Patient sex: M
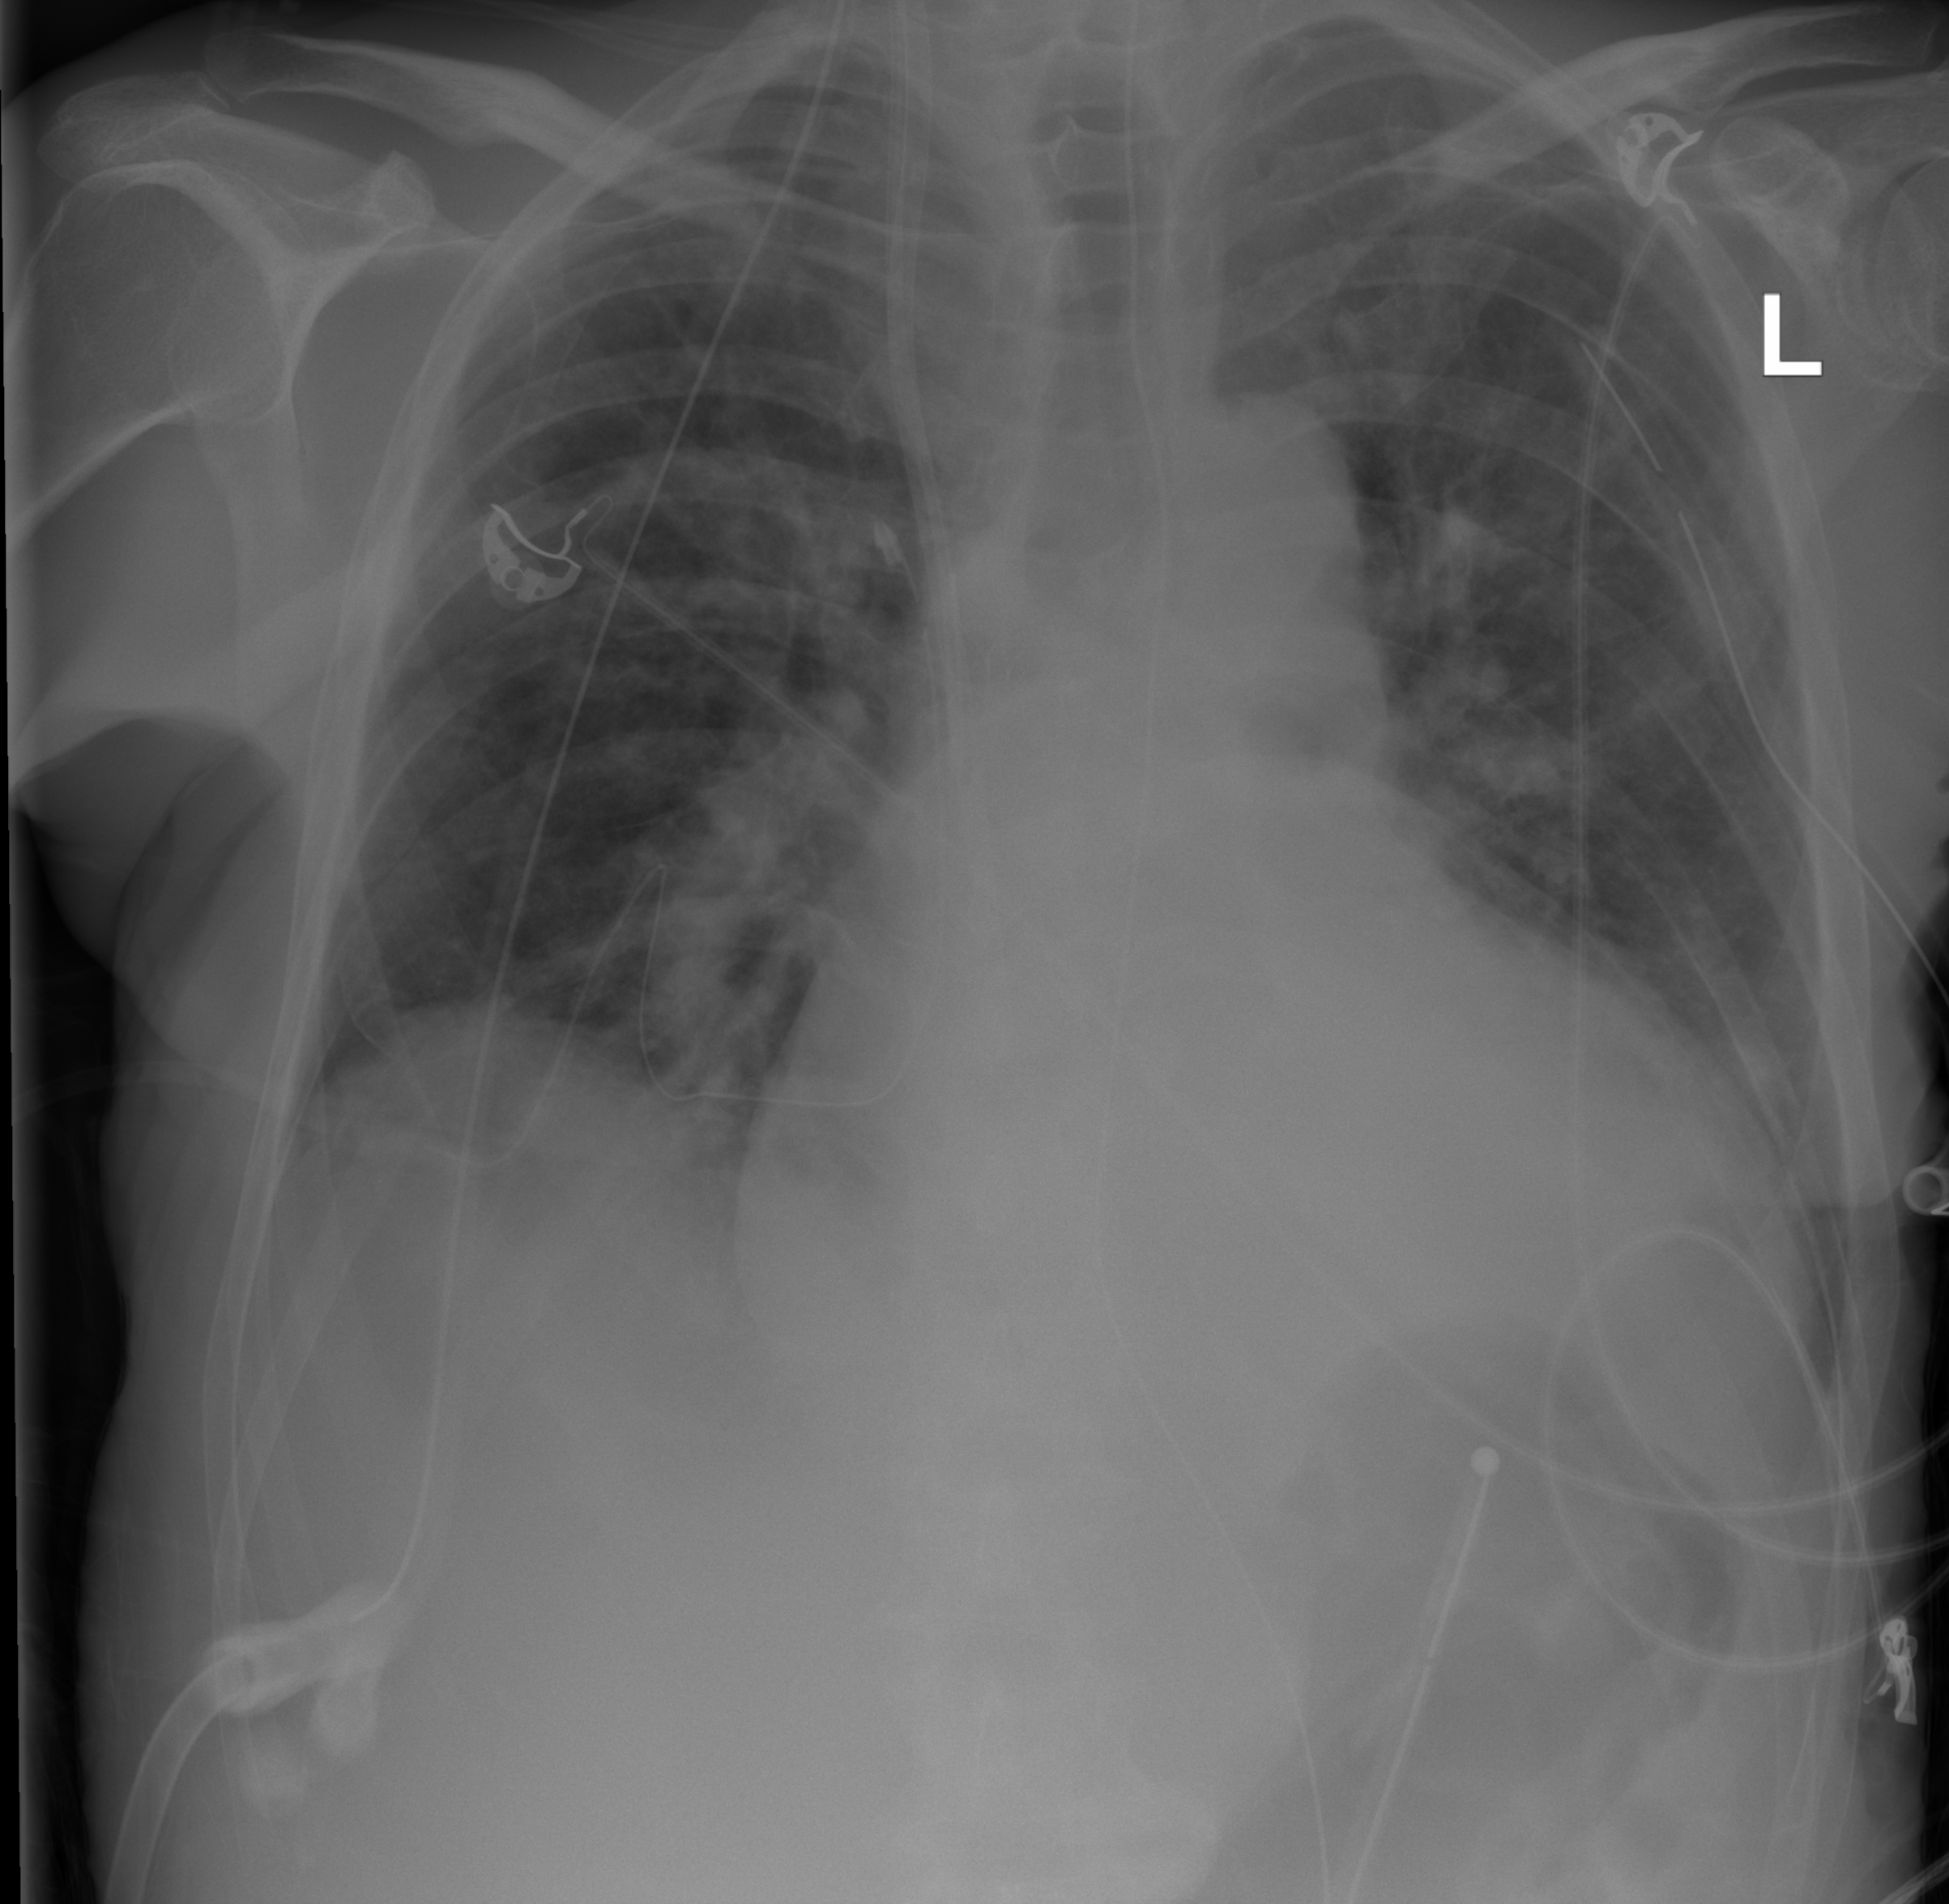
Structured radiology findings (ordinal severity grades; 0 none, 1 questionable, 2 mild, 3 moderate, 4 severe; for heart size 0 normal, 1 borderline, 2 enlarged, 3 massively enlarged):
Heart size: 3
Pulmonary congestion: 2
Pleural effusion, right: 2
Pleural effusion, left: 2
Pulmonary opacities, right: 2
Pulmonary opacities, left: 0
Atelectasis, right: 2
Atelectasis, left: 2